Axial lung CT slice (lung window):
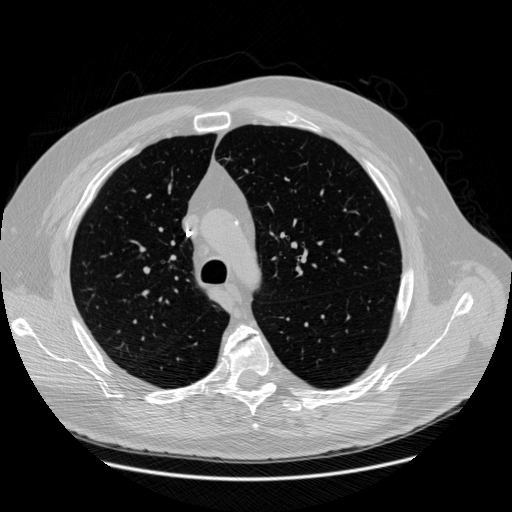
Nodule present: no